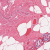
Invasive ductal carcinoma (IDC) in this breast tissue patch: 0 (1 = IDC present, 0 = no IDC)